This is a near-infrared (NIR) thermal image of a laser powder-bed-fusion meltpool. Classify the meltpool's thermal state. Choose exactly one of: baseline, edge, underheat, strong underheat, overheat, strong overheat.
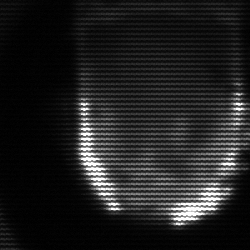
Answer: baseline